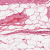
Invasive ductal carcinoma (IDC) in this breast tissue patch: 0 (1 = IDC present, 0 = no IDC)